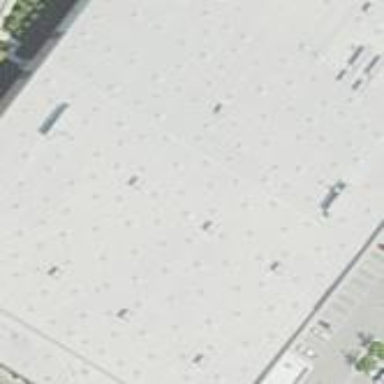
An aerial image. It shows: Wholesale shop building.